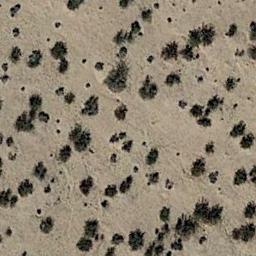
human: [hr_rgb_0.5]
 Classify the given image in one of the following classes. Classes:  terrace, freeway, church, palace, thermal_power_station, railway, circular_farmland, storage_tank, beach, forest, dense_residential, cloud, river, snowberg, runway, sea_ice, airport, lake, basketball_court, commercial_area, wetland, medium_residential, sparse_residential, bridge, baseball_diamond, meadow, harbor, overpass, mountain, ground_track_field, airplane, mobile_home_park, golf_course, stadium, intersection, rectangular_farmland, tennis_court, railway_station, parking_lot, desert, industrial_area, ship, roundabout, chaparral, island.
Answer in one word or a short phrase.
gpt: chaparral